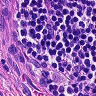
Metastatic tissue present: no